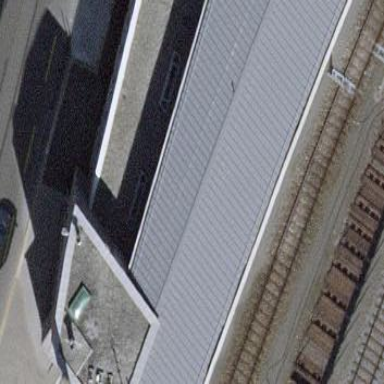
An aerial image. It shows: Platform with shelter made of asphalt. This platform is used for public transport.